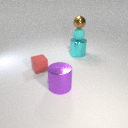
small brown metal sphere above small cyan rubber sphere